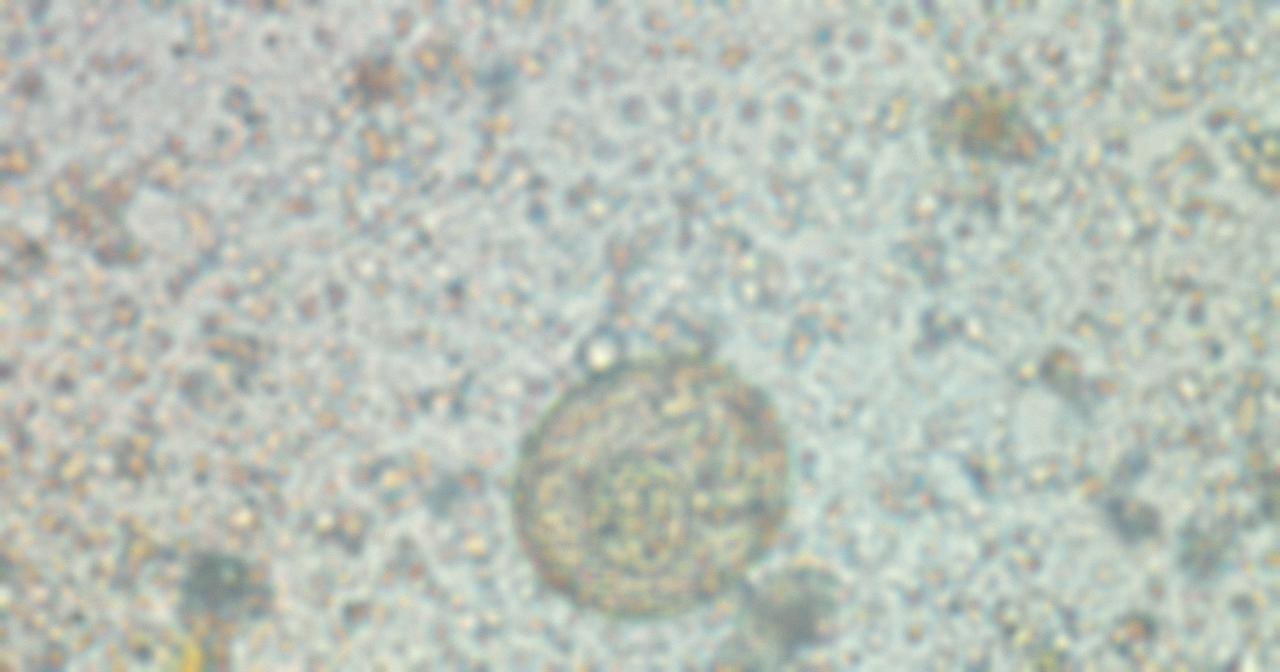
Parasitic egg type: Hymenolepis diminuta